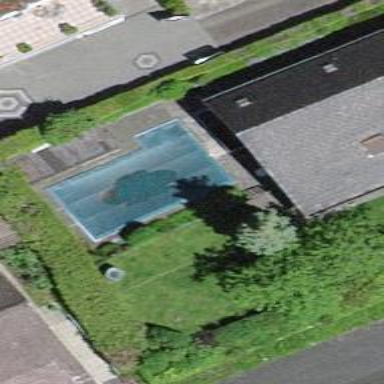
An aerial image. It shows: Swimming pool located in leisure land.